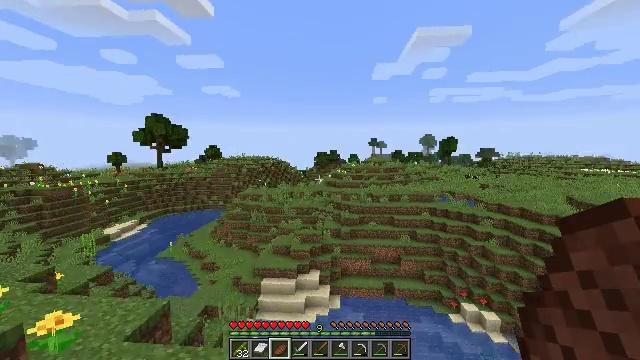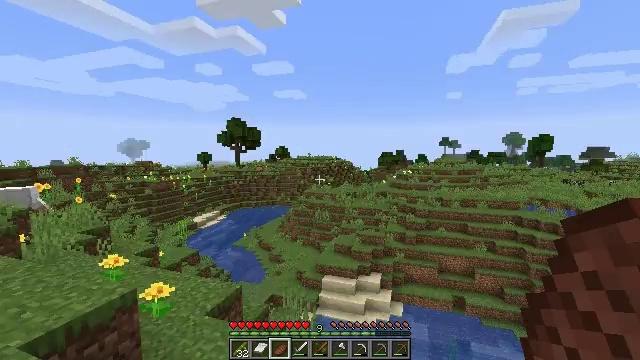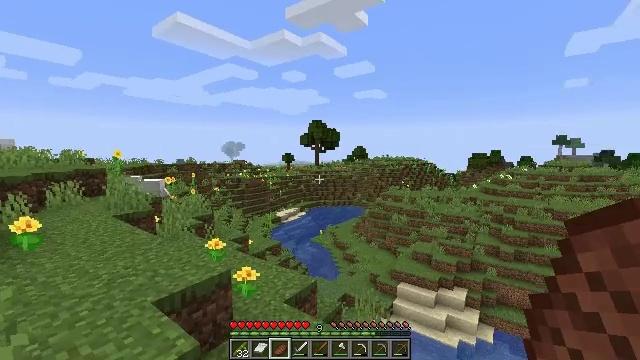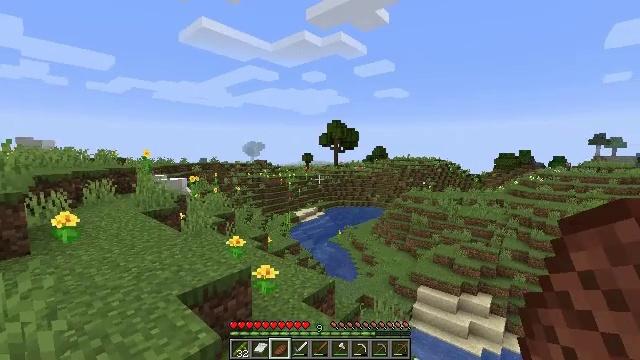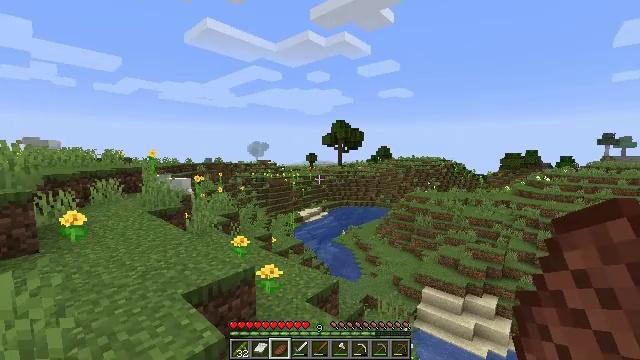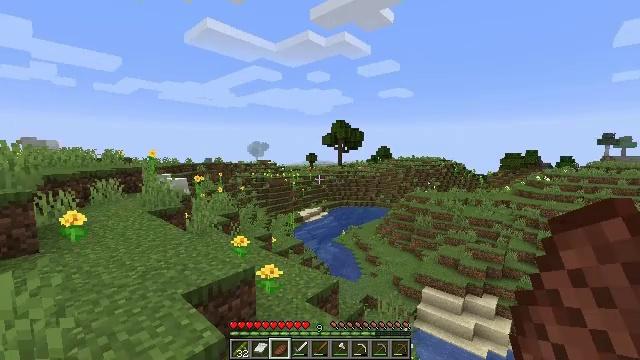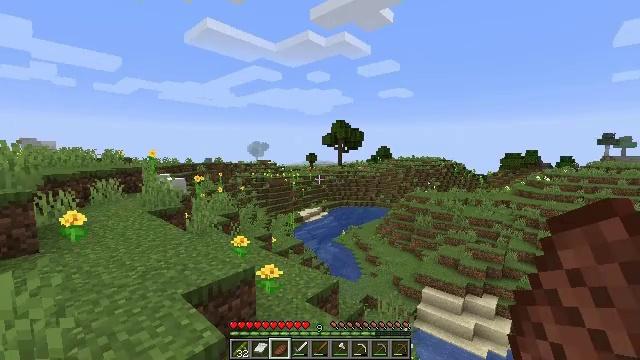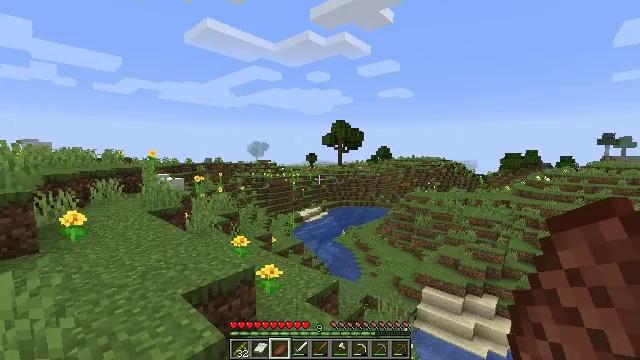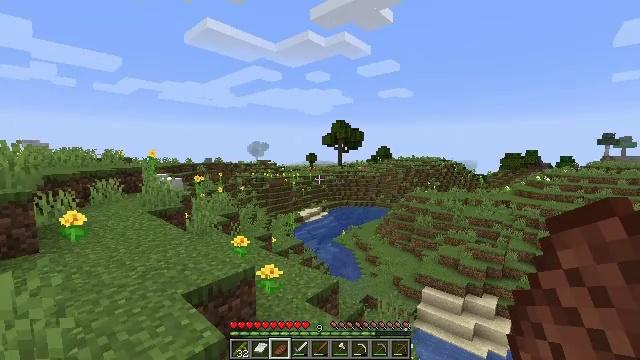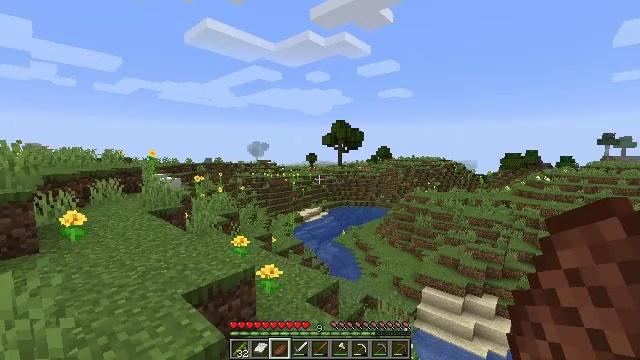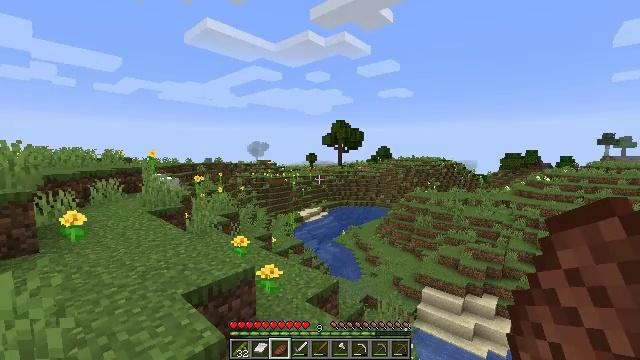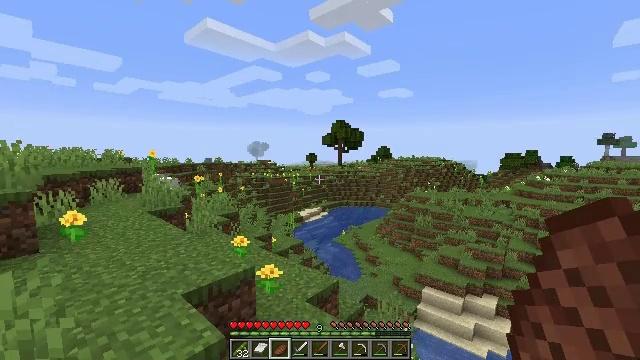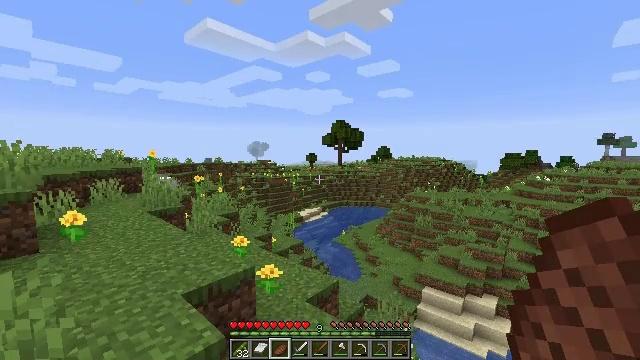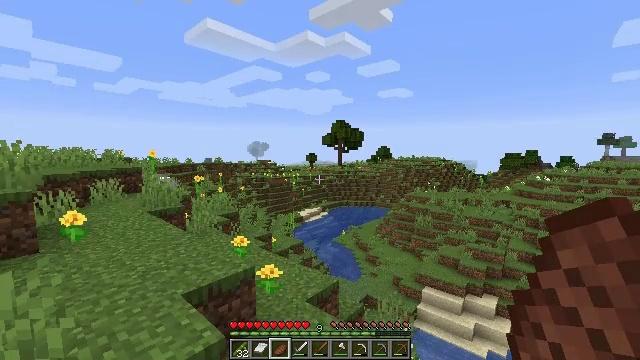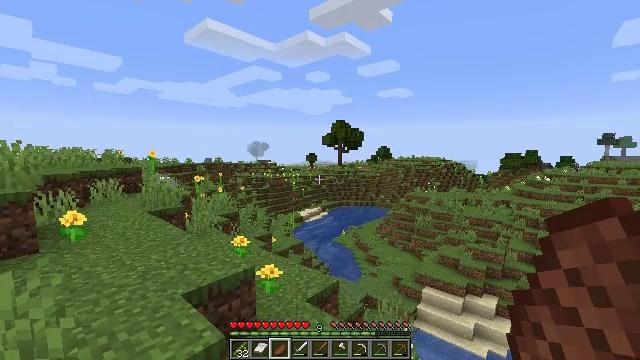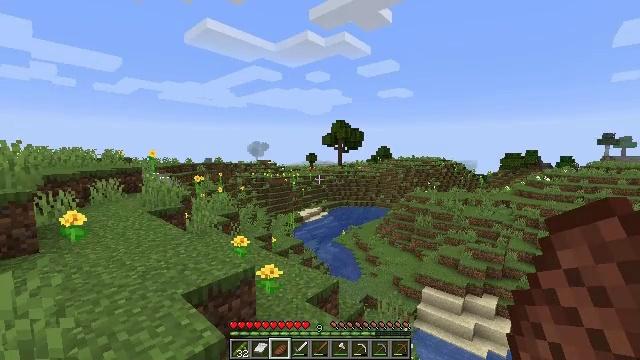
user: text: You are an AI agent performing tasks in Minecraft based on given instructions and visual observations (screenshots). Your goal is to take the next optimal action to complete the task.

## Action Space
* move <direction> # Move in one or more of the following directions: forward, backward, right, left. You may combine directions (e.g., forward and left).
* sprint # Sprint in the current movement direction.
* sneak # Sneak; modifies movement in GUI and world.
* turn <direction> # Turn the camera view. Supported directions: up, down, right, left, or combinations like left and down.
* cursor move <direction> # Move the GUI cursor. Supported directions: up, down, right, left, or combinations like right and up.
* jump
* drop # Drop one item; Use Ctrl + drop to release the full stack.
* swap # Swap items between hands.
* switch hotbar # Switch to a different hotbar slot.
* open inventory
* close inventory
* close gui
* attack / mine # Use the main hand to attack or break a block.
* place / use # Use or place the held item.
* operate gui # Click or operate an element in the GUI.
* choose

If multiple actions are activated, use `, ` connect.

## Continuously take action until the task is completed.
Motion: motion action
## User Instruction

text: Gather materials from the sweet berry bush.
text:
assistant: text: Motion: turn left
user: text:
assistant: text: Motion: turn left
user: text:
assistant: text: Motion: turn left
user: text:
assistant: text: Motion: no_op
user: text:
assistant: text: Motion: no_op
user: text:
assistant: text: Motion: no_op
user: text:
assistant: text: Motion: no_op
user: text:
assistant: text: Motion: no_op
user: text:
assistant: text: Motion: no_op
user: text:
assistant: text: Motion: no_op
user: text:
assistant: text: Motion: no_op
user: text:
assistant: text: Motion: no_op
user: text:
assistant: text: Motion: no_op
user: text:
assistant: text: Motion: no_op
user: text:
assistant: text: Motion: no_op
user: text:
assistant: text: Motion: no_op
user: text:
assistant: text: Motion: no_op
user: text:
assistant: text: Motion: turn right
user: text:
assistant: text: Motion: turn right and down
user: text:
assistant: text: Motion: turn right and down
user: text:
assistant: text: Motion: turn right and down
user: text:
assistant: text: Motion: turn right and down
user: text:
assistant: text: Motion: turn right and down
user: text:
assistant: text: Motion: turn right and down
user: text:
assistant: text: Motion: turn right and down
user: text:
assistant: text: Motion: turn right
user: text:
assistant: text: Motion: no_op
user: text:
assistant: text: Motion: no_op
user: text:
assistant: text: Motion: no_op
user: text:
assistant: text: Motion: no_op